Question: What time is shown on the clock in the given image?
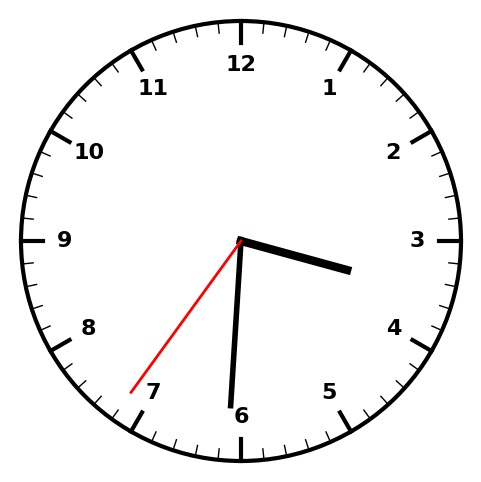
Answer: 03:30:36